Field crop: tomato
Growth stage: 2
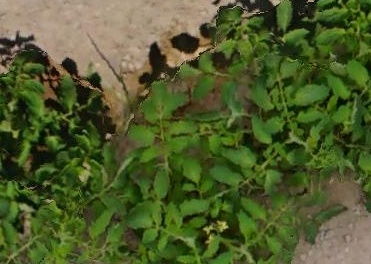
Species: tomato